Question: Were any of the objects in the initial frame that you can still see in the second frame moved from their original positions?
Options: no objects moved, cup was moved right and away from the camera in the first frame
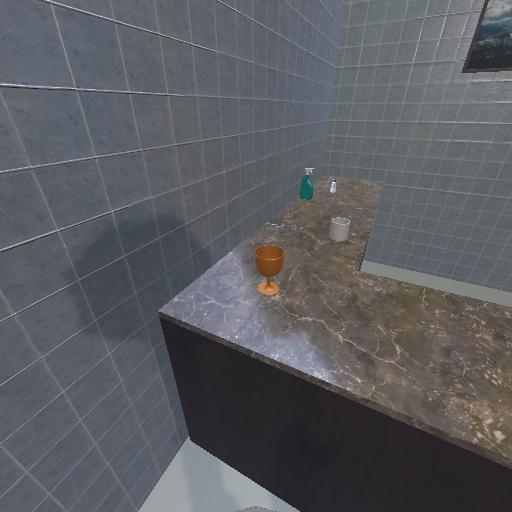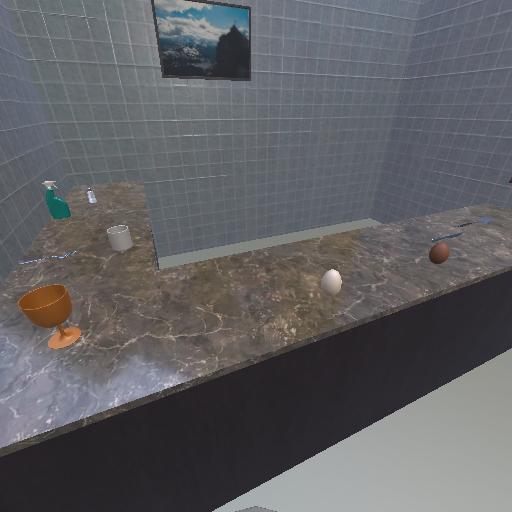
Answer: no objects moved